Question: Can anyone help me out on how can I create a punchcard plot in R (without using ggplot)?
Just like <URL> that was made in python:

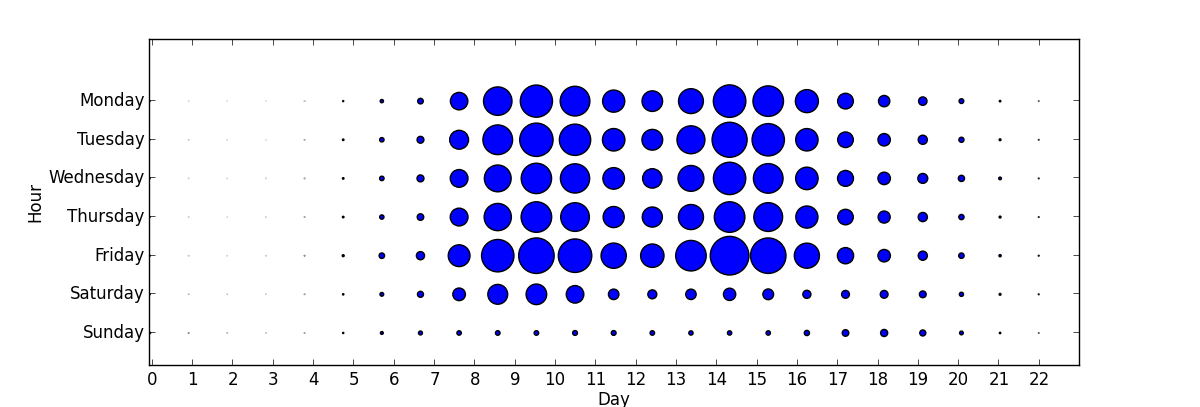
Answer: The black border looks good on the original figure. It can be reproduced with 'symbols()'. 'sqrt((pctable$value / max(pctable$value)) / pi)' added in order to make sure that values are proportional to the symbols' surface rather than to their radius.
'''
pctable <- data.frame(expand.grid(weekday=c("Monday","Tuesday","Wednesday","Thursday","Friday","Saturday","Sunday"),
day=1:22), value=abs(rnorm(nrow(pctable), 20, 30)))
par(list(las=1, mar=c(6,6,1,1), mgp=c(4.5,1,0)))
bubble.size <- sqrt((pctable$value / max(pctable$value)) / pi)
symbols(pctable$day, pctable$weekday, circles=bubble.size,
inches=.2, fg="black", bg="blue", yaxt="n", xaxt="n", xlab="Day", ylab="Weekday")
axis(1, at=1:22, labels=c(1:22))
axis(2, at=1:7,labels=rev(c("Monday","Tuesday","Wednesday","Thursday","Friday","Saturday","Sunday")), cex.axis=0.7)
'''